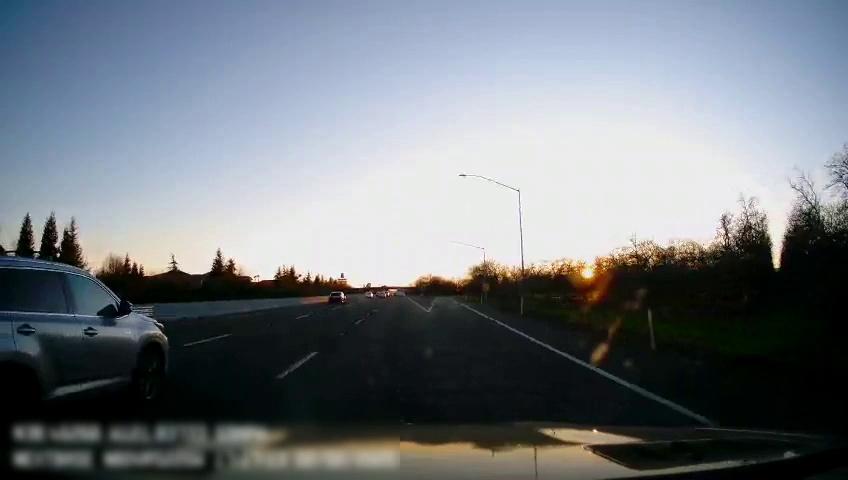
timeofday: Dusk/Dawn/Twilight
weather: Sunny
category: Drivable Space
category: Vehicles | Car
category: Vehicles | SUV
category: Lanes | Current Lane
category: Lanes | Alternate Lane
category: Lanes | Alternate Lane
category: Lanes | Alternate Lane
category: Lanes | Alternate Lane